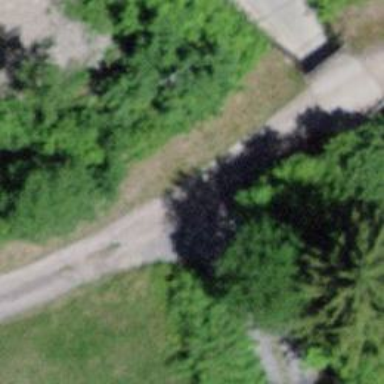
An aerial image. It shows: Well-maintained track road of grade 1.